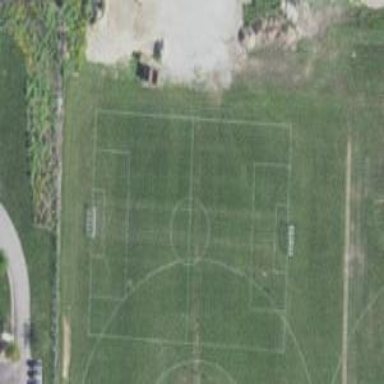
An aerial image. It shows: Soccer pitch designated for leisure and sports activities.